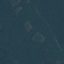
Label: Forest